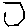
Label: hexagon